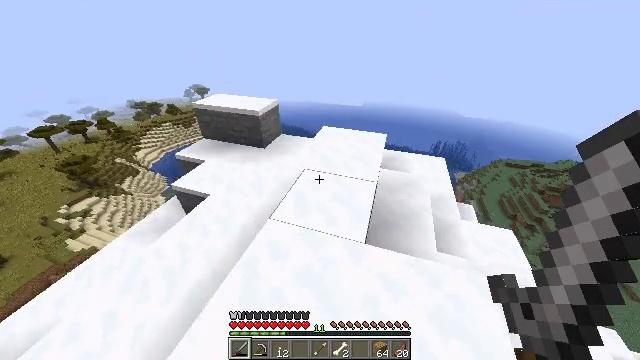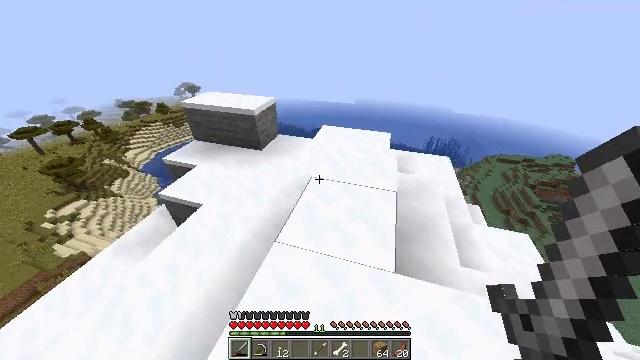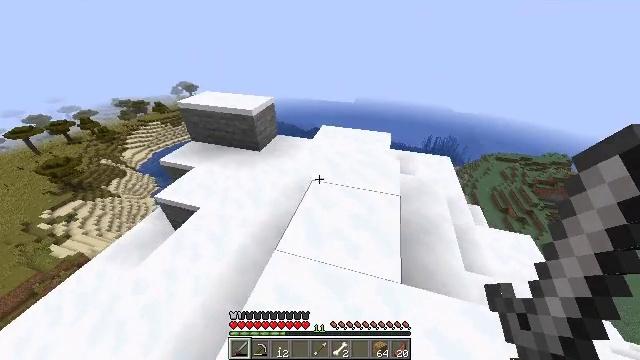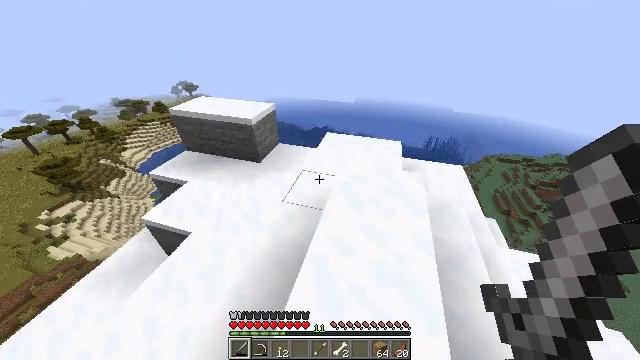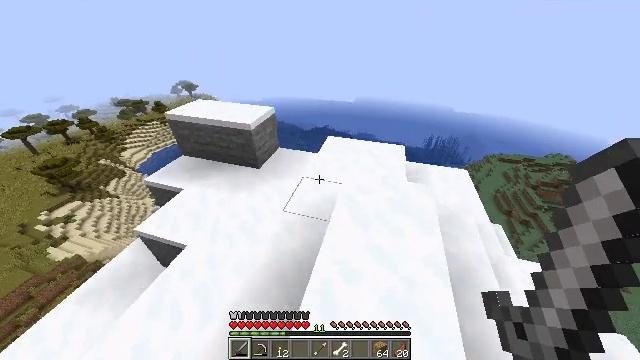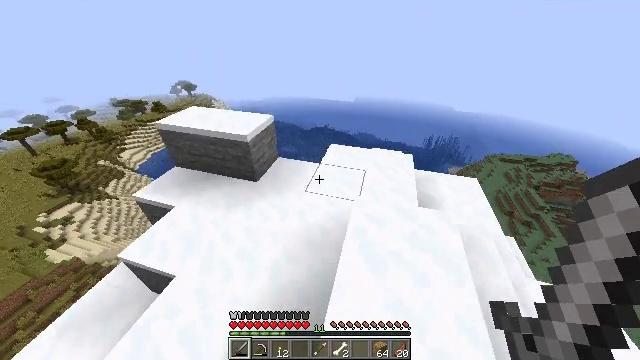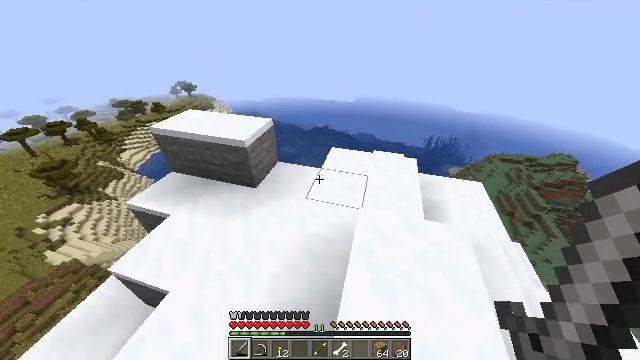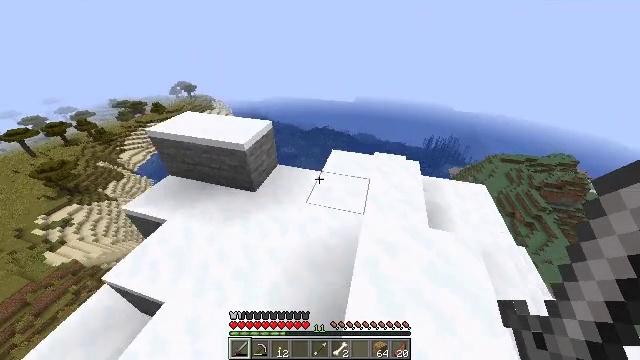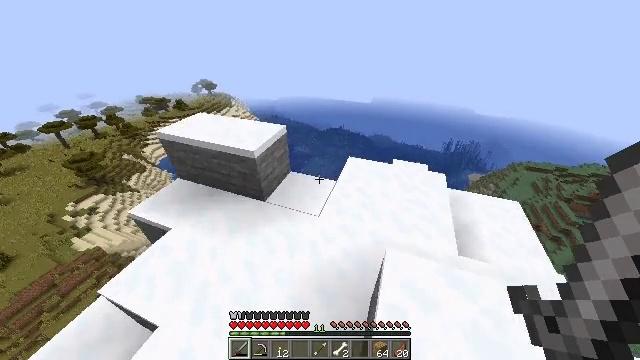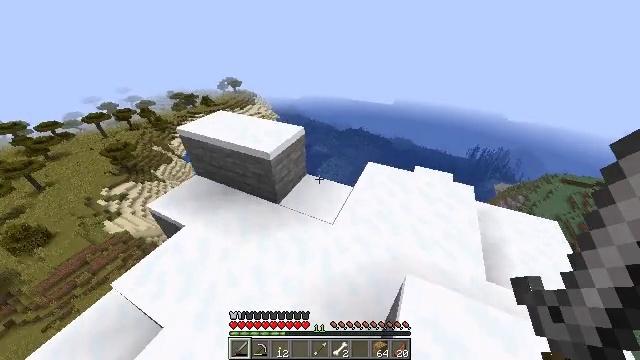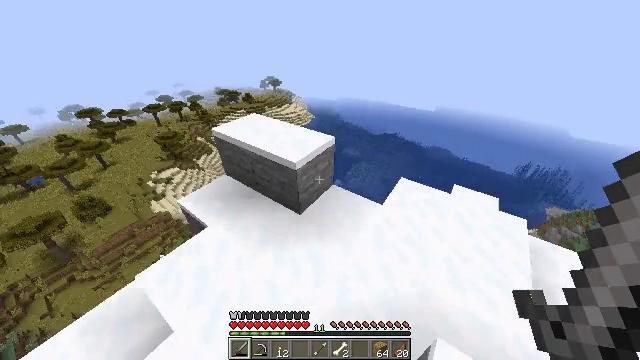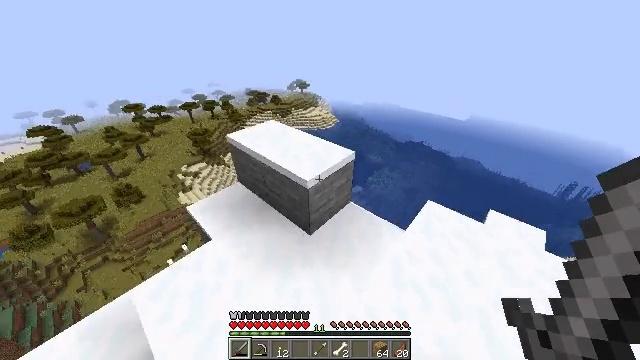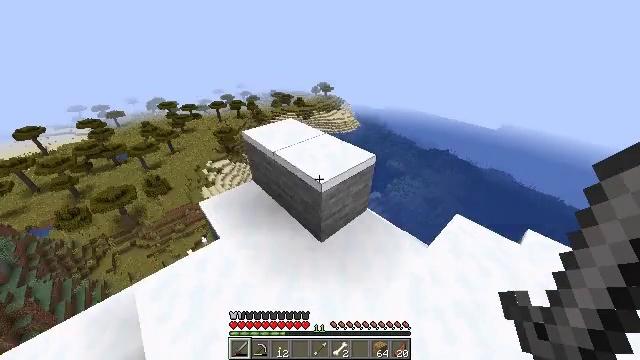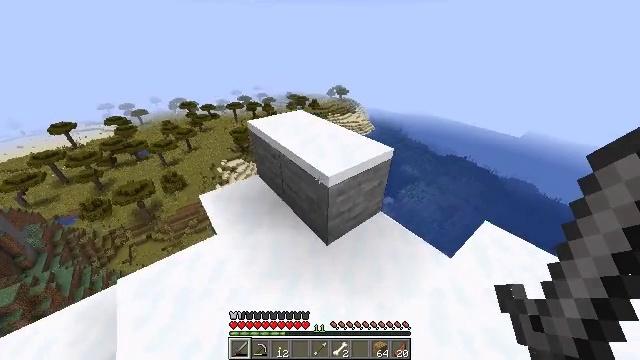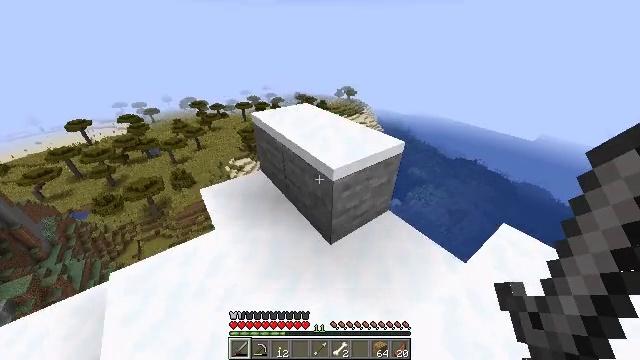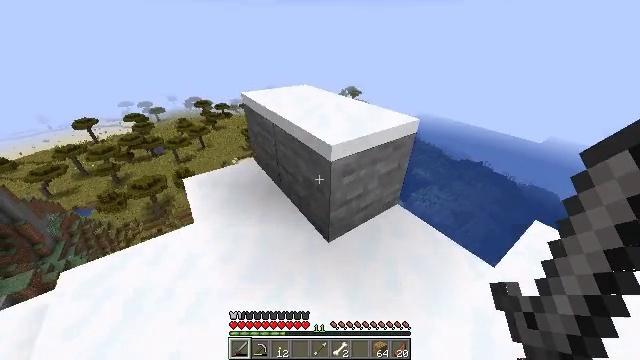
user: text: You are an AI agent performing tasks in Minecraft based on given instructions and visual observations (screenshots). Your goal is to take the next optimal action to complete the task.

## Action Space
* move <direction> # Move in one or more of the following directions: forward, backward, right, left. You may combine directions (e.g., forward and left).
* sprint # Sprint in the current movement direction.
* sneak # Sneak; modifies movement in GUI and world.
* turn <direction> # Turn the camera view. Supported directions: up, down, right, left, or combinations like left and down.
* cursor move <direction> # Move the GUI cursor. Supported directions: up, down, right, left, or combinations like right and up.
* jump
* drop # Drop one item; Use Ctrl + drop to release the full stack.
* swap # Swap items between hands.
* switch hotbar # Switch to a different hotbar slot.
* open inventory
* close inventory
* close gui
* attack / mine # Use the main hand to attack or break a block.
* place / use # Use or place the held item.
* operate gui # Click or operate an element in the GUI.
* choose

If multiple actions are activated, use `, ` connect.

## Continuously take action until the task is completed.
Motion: motion action
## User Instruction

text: Use the furnace to make cooked mutton.
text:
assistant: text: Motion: move forward, sprint, turn right
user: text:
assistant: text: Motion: move forward, sprint
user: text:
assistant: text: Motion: move forward, sprint
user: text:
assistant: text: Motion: move forward, sprint
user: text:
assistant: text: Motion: move forward, sprint
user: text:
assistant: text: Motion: move forward, sprint
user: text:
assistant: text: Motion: move forward, sprint
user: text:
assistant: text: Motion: move forward, sprint, turn left
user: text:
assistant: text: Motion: move forward, sprint, turn left
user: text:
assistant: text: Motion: move forward, sprint, turn left
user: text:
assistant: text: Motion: move forward, turn left
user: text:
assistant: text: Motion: move forward, turn left
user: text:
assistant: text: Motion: move forward, turn left
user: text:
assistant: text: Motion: move forward, turn left
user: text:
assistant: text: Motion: move forward, turn left
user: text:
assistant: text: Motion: move forward
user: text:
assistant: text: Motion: move forward, turn left
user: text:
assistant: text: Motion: move forward, turn left
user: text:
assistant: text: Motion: move forward, turn left
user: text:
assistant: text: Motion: no_op
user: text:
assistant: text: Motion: jump
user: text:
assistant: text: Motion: move forward, jump
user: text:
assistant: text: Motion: move forward, jump
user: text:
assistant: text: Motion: move forward
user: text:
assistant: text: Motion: move forward
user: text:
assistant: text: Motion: move forward
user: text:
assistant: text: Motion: move forward
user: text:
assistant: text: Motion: move forward, turn right and down
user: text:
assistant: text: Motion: move forward, turn right
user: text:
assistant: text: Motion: move forward, turn right and up